Question: is there an easy (maybe hacky) way to hide the next / prev buttons on apples MPMoviePlayerController?
i dont want to change the skin, just "hide" the skip buttons.

thanks
Alex
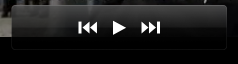
Answer: Set the style of the 'setControlStyle' property of the instance to 'MPMovieControlStyleNone'.
I guess the best way to get the buttons as you want would be to create your own subclass that handles the visuals of the controls, implement the buttons that you're after, position them on your custom view, and then position your custom view over your view.
You would then need to hook up the target and actions of your cutom view's buttons to a controller that uses the <URL> functions to control the playback of your .
The work will come in having to create and position your own subclass. You should also pay attention to the fact that using this method will not be as efficient as using the built-in controls that you can specify with Apple's 'setControlStyle' property.